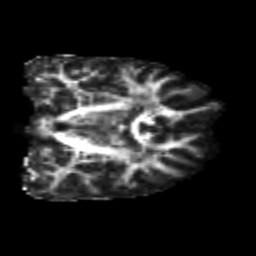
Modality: FA
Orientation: coronal
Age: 22
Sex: male
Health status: healthy
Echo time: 0.074 s